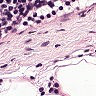
Metastatic tissue present: no